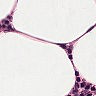
Metastatic tissue present: no